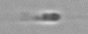
Label: flagellate_morphotype3